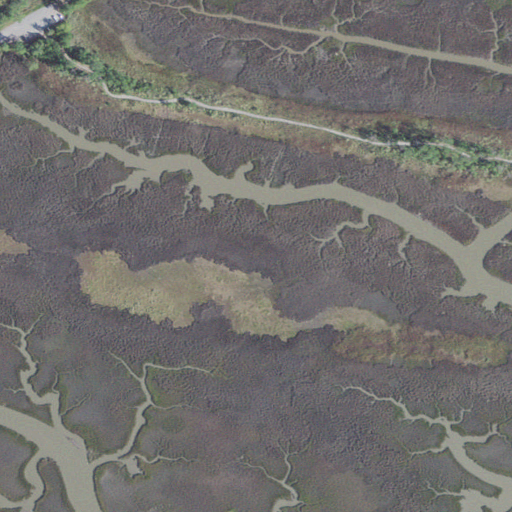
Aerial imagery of island in Virginia named Ragged Island containing herbaceous wetlands, open water, woody wetlands, and medium intensity development